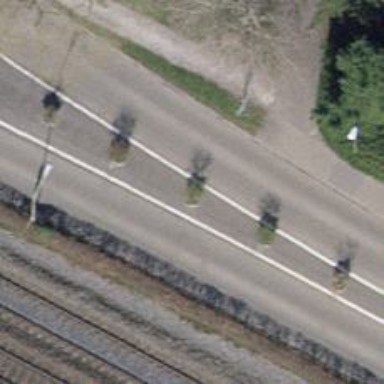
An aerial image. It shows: Planter barrier.